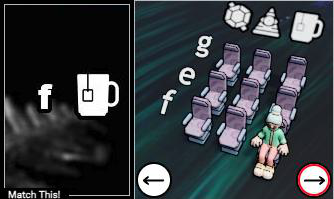
Task: seats
Answer: yes